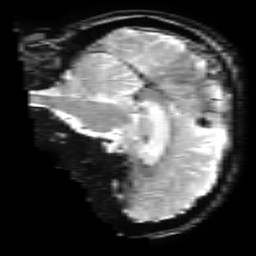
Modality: T2starw
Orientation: sagittal
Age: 63
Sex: female
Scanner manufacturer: ge
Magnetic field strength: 3 T
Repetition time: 0.65 s
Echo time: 0.02 s